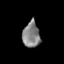
Tissue: prostate
Cell type: Fibroblasts
Senescence score: 0.8233
Nuclear area (px): 443
Mean DAPI intensity: 129.269